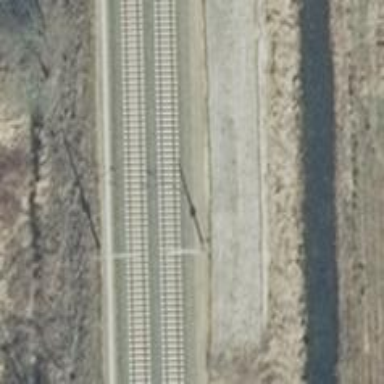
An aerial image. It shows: Milestone along the railway track with catenary mast.